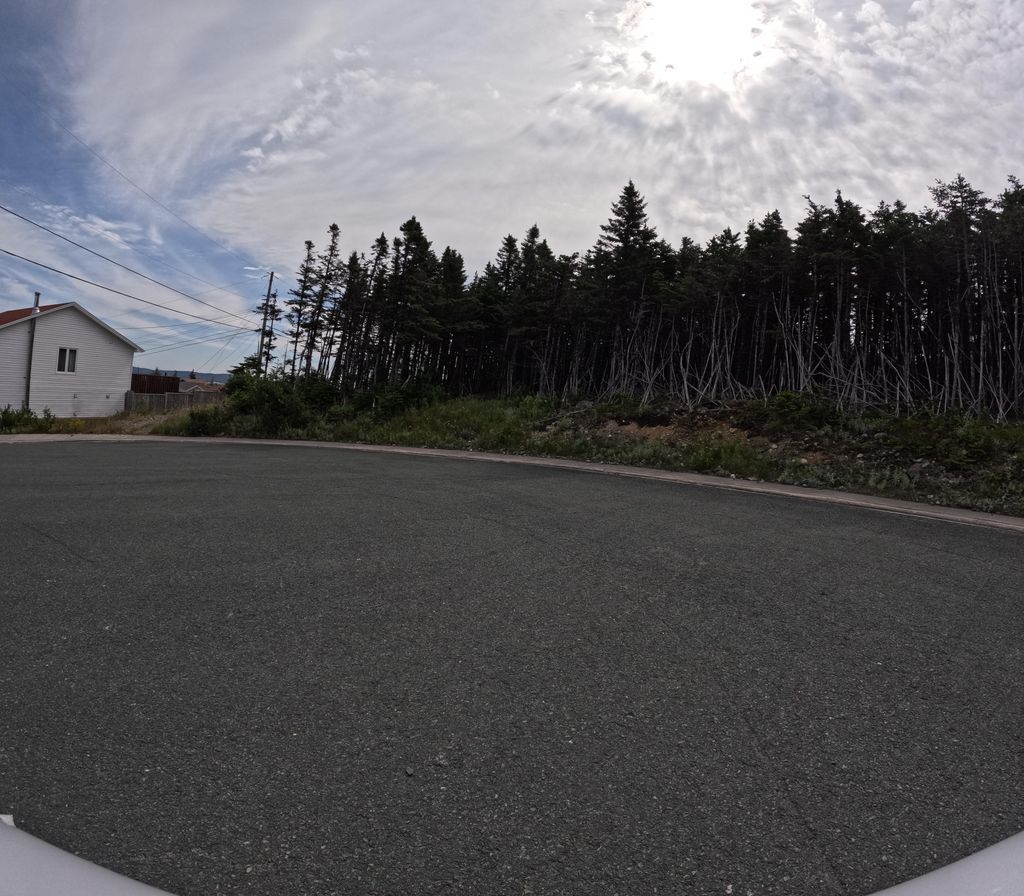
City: st_johns